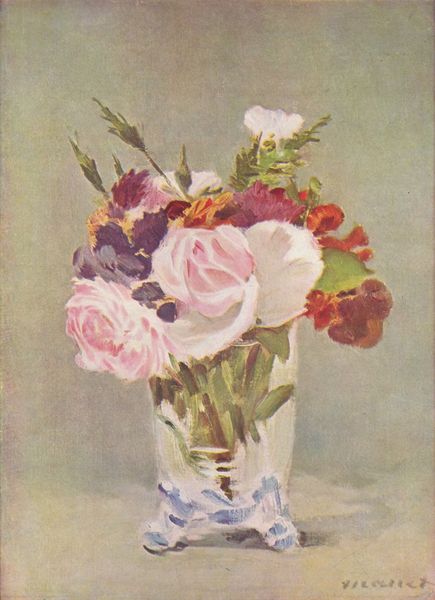
Titel: Stilleben mit Blumen
Künstler: Édouard Manet
Standort: Paris
Institution: Collection Féral
Schlagwörter: blau, blätter, schatten, wasser, weiß, aquarell, gelb, grün, blume, blumen, braun, glas, grau, hell, licht, orange, pastell, blüte, blüten, gras, rose, rosen, rot, beige, malerei, signatur, öl, gräser, zweige, drei, blatt, rosa, schön, stilleben, stillleben, vase, ornage, sommer, blumenvase, zwei, lila, violett, van gogh, cremefarben, füsse, weiblich, reflexe, inschrift, pastellfarben, strauss, farn, transparent, pfingstrose, blumenstrauss, bouquet, pink, tulpe, gefäß, fuss, schlicht, glasvase, stengel, nelke, blaugrau, knospen, pfingstrosen, durchsichtig, veilchen, blumenstilleben, nelken, fresien, blumenbouquet, blumenstück, füsschen, rispen, duftig, löwenmaul, frühsommer, glas füße, kristallvase, kein hintergrund, rosrn